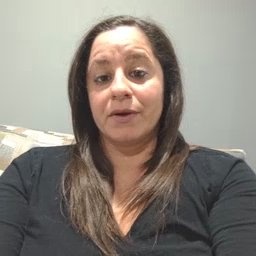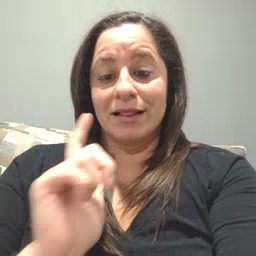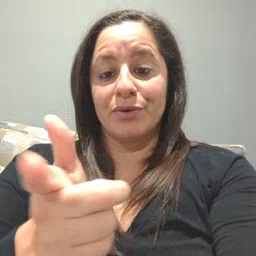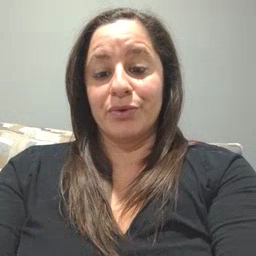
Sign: later